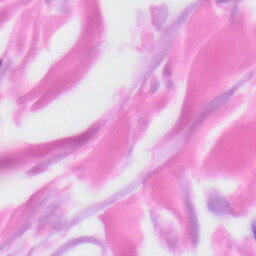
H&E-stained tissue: Skin